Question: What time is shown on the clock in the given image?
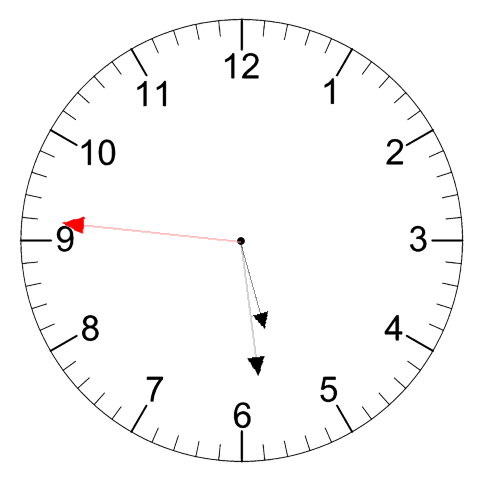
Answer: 05:28:46